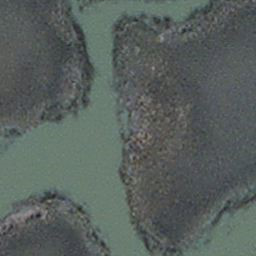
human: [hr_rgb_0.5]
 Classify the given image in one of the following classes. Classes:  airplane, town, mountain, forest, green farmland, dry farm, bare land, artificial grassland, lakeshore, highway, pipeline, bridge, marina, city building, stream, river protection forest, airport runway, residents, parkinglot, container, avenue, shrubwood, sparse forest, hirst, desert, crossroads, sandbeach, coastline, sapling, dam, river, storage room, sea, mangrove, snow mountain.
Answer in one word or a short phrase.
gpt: stream